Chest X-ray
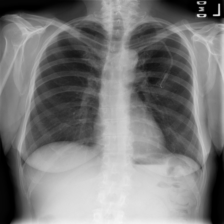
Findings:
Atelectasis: negative
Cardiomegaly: negative
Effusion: negative
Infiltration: negative
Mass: negative
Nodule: negative
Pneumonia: negative
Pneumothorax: negative
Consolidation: negative
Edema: negative
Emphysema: negative
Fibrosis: negative
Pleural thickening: negative
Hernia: negative